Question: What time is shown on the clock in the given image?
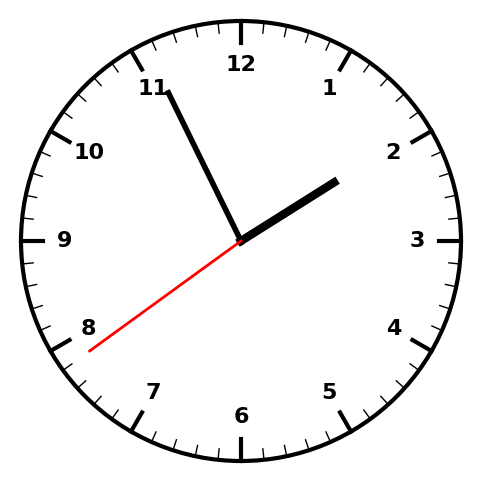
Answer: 01:55:39